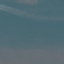
Land use / land cover class: SeaLake